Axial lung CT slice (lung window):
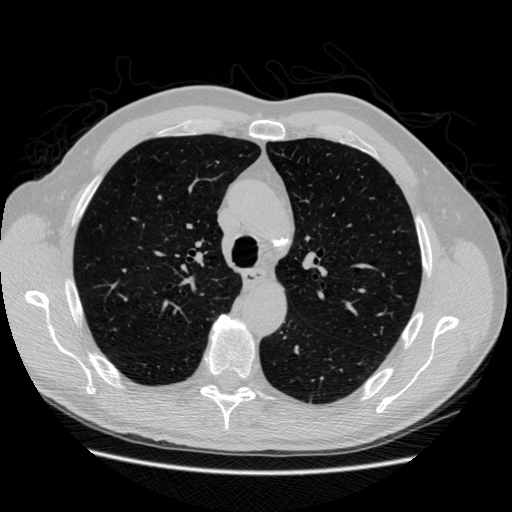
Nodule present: no